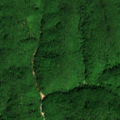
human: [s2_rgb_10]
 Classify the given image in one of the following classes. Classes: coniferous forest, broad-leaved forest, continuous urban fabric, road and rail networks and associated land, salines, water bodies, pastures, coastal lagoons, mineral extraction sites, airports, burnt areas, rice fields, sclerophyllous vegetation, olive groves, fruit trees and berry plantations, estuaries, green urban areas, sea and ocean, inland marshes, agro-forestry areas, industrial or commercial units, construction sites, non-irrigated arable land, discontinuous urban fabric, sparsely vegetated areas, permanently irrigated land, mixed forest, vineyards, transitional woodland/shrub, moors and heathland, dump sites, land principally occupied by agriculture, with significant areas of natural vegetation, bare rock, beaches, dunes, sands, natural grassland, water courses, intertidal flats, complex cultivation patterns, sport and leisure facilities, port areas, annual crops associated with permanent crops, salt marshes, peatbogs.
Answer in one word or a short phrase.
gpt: broad-leaved forest